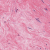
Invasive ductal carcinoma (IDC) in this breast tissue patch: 1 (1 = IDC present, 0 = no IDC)